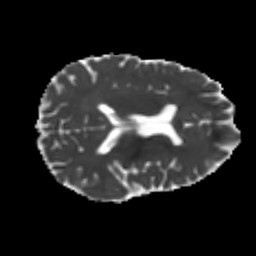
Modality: MD
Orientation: axial
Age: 24
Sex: male
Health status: healthy
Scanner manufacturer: philips
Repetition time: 7.476 s
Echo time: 0.08753 s